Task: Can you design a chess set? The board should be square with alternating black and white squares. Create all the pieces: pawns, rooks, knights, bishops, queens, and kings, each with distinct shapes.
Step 3359:
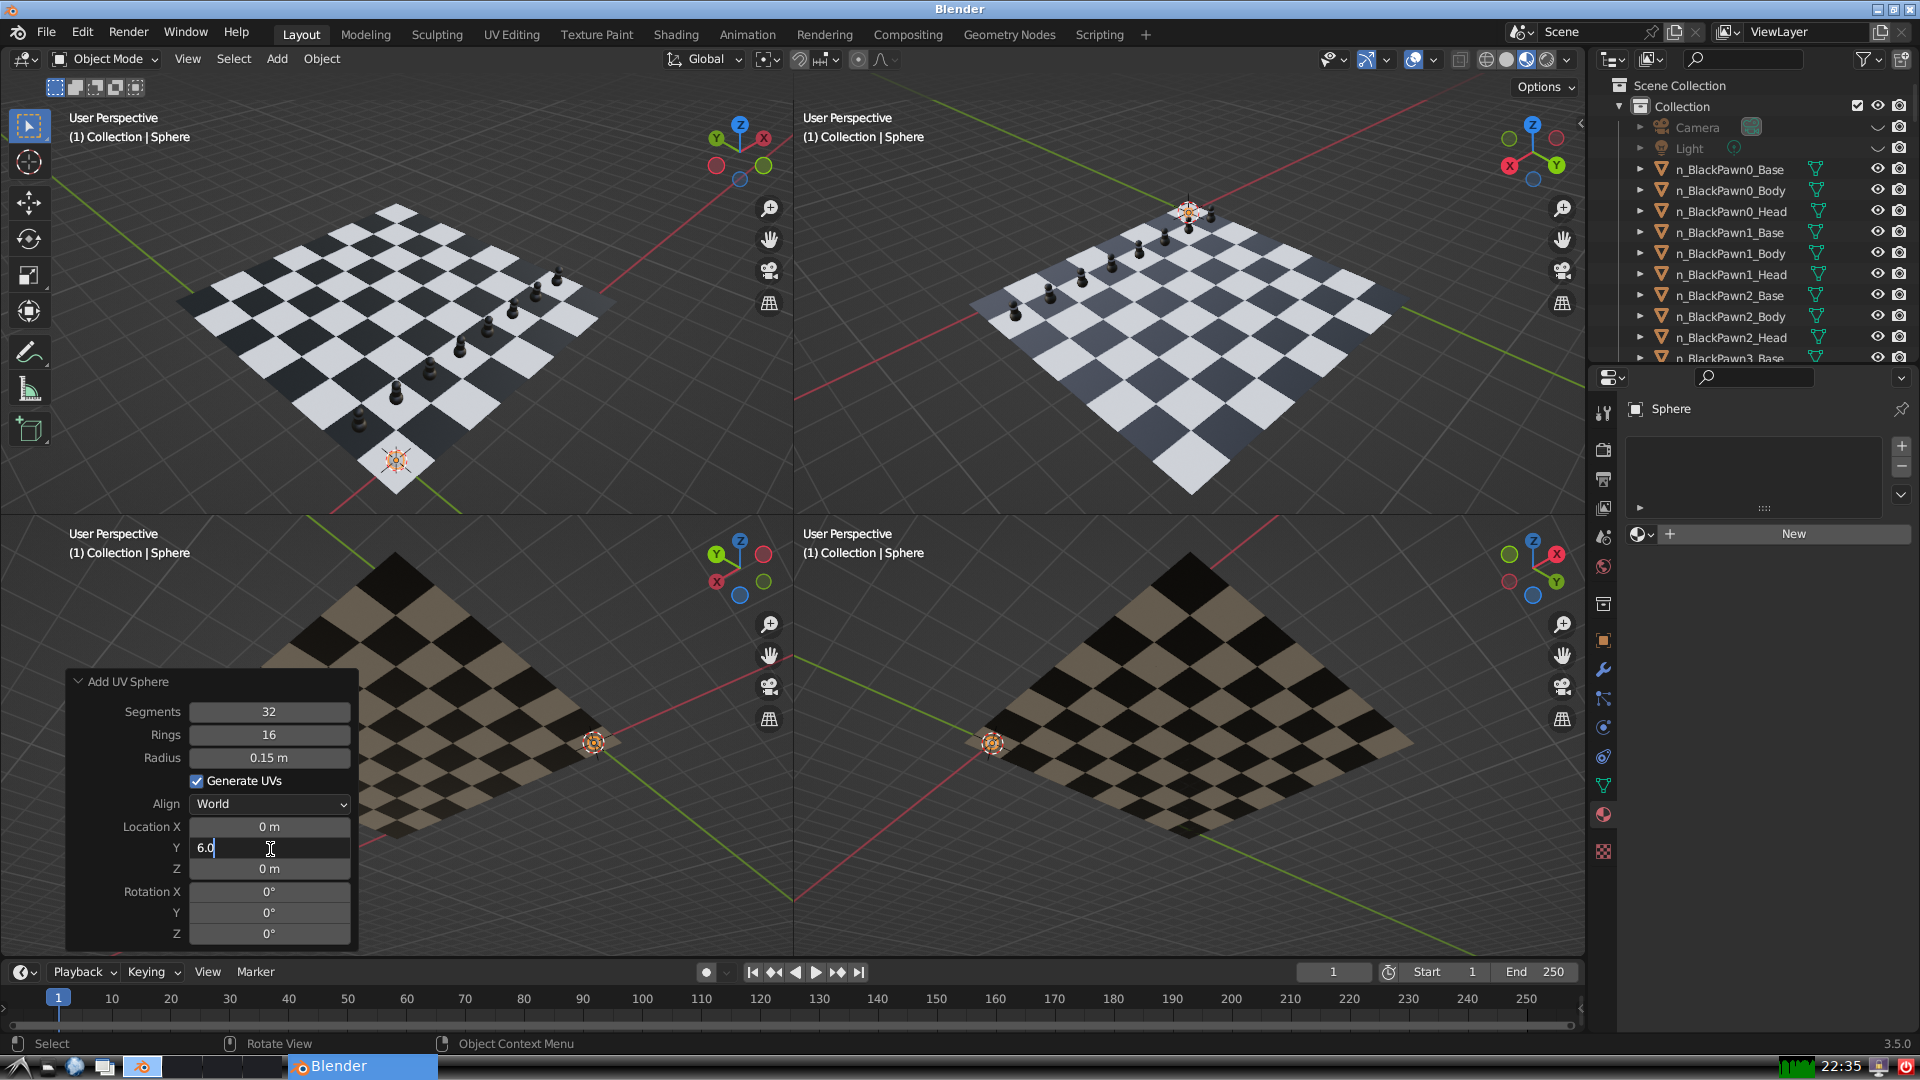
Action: {"key_press": ['Return']}